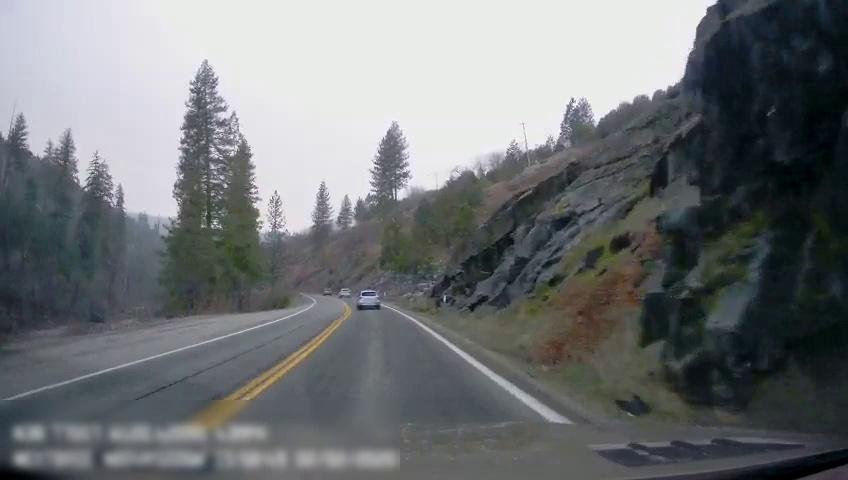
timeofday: Day
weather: Cloudy
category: Drivable Space
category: Vehicles | Car
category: Vehicles | SUV
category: Vehicles | SUV
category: Lanes | Current Lane
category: Lanes | Current Lane
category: Lanes | Opposite Lane